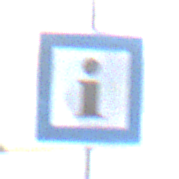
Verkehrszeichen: Informationsstelle
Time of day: SunriseSunset
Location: Outdoor (Urban)
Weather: PartlyCloudy
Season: NotSpecified
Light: Natural